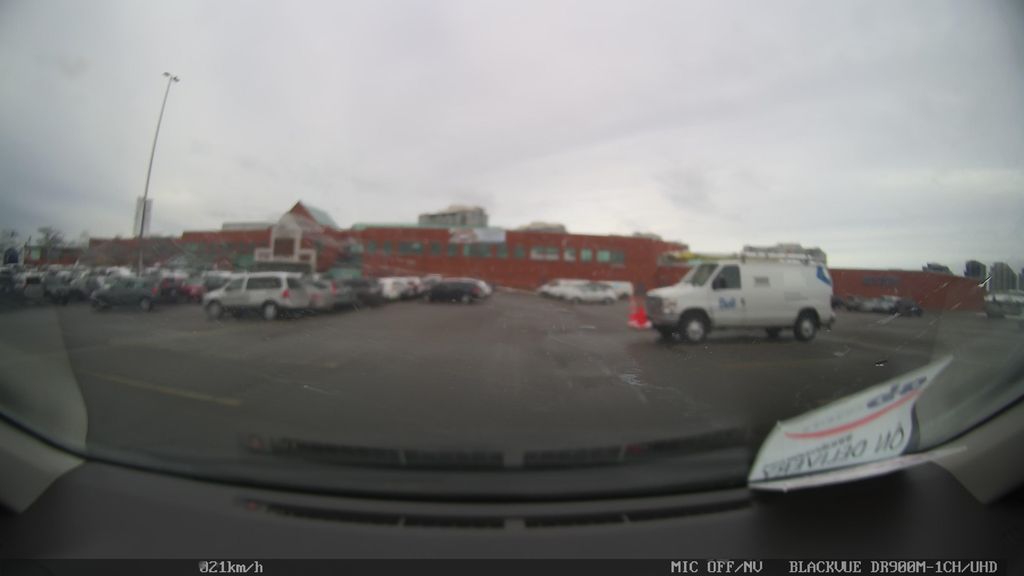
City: toronto